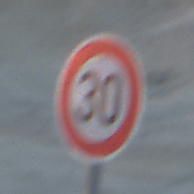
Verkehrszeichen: Geschwindigkeit30
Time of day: SunriseSunset
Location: Outdoor (Beach)
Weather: PartlyCloudy
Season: NotSpecified
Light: Natural